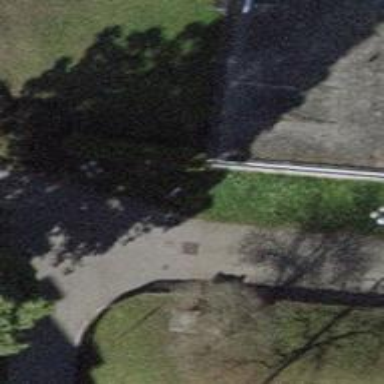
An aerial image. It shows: Bollard.